Interaction volume radius: 10 \u00c5
Interaction volume height: 25 \u00c5
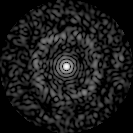
Disorder parameter: 0.8213